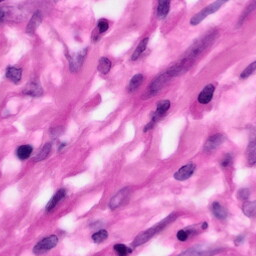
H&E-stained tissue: Pancreatic